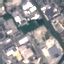
Land use / land cover class: Industrial